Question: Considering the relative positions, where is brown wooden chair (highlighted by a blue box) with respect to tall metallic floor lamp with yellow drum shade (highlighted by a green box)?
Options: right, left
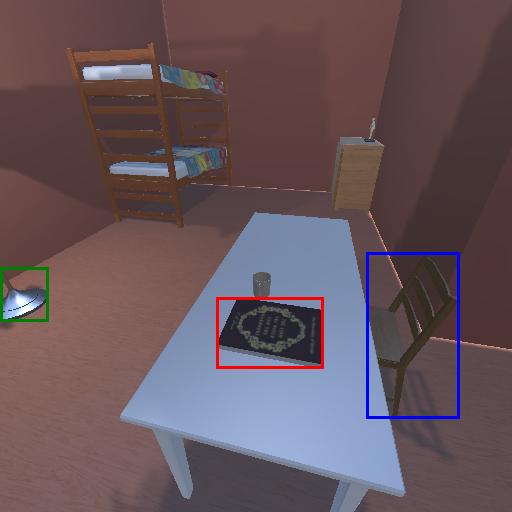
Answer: right